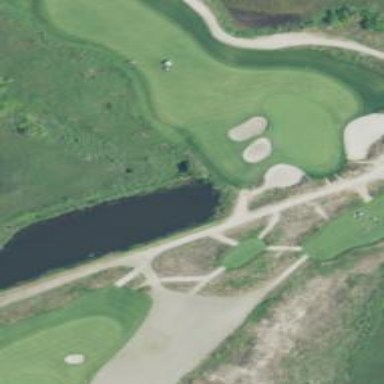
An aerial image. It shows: Path used for both walking and golf.